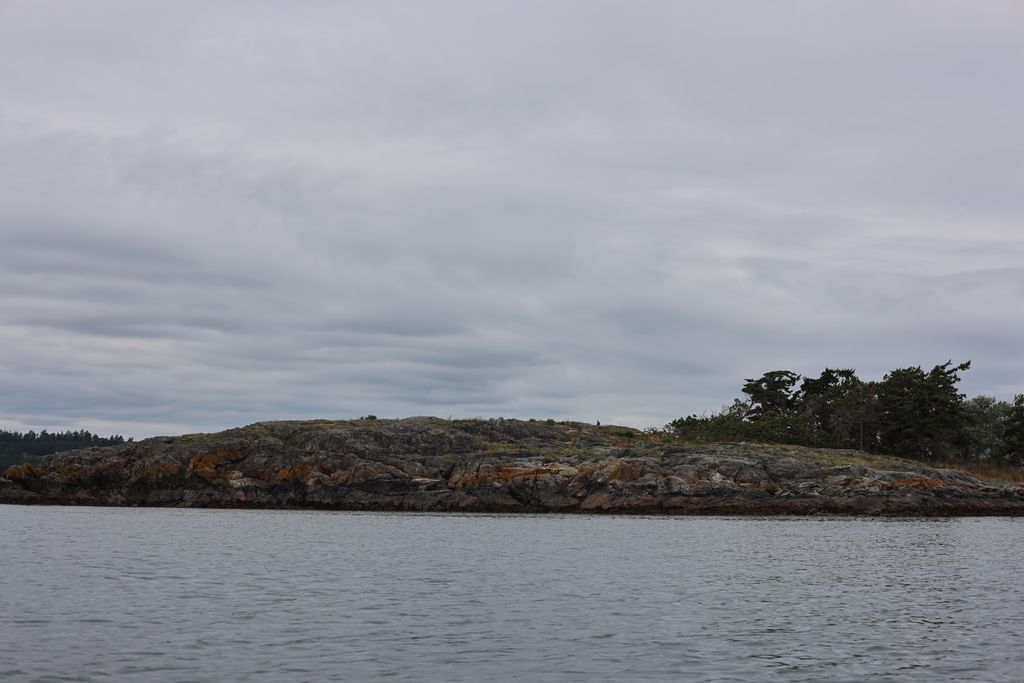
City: victoria